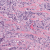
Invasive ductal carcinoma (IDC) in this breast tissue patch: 1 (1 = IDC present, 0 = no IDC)